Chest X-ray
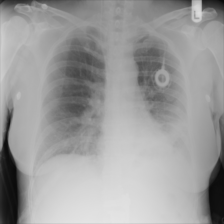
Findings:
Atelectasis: negative
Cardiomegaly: negative
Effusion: negative
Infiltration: negative
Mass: negative
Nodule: negative
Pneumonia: negative
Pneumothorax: negative
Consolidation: negative
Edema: negative
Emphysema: negative
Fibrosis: negative
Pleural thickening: negative
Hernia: negative